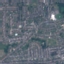
Label: Residential